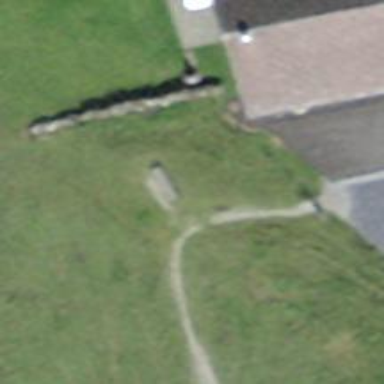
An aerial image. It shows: Bench.